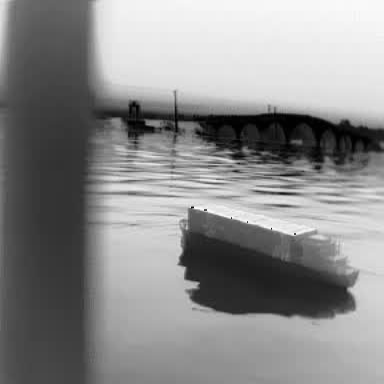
There is a fishing_boat in the infrared image.